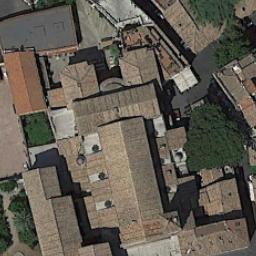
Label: church